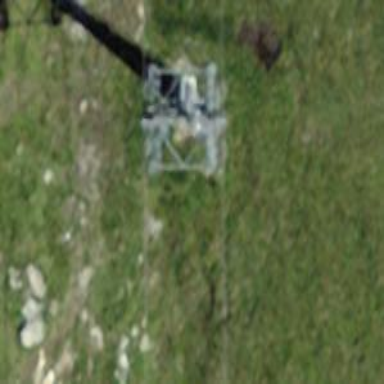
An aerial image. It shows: Pylon for aerialway.